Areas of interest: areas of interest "Industrial Park"
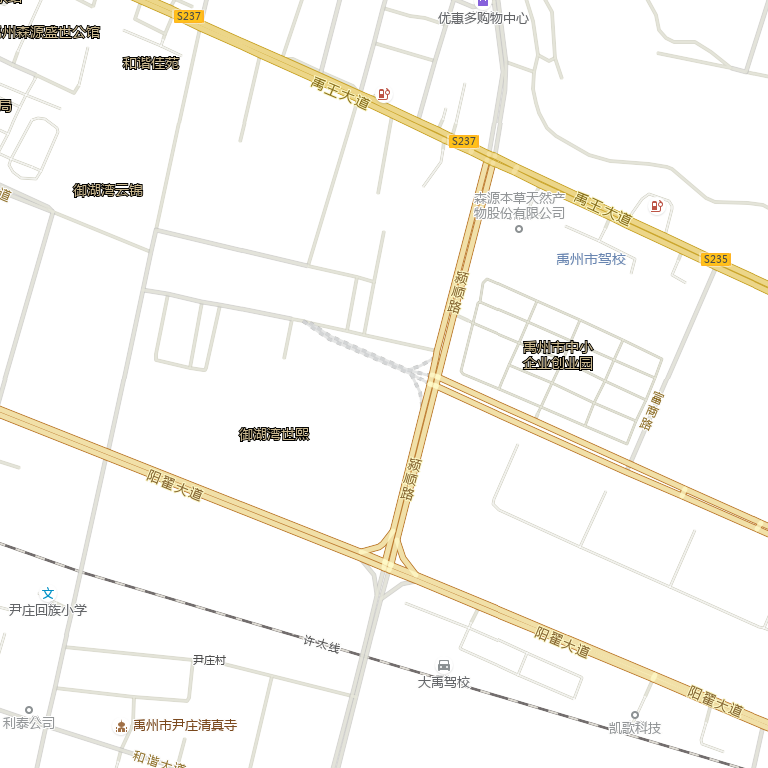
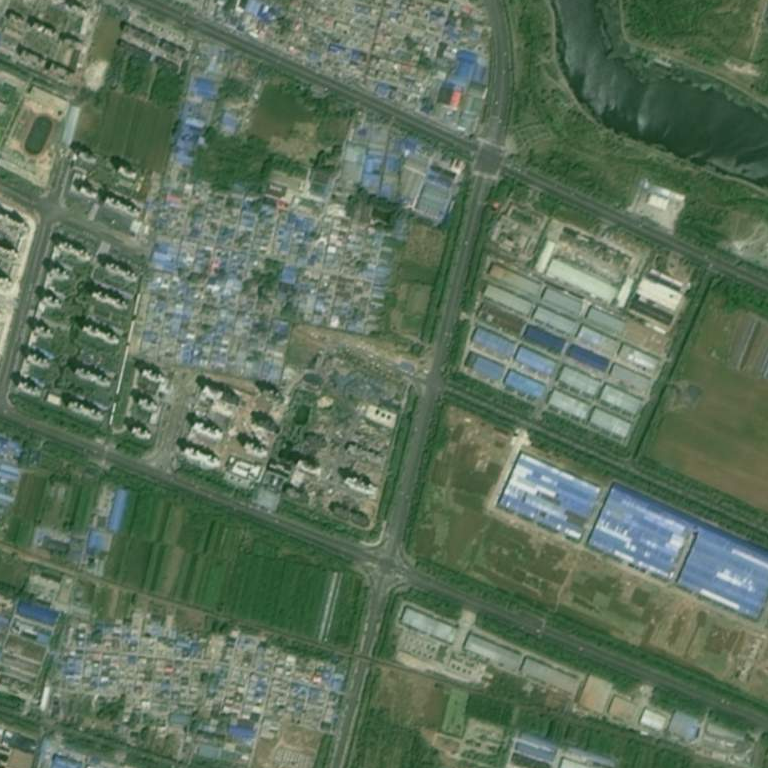